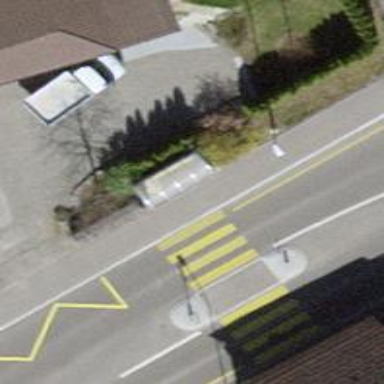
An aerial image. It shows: Shelter for public transport.